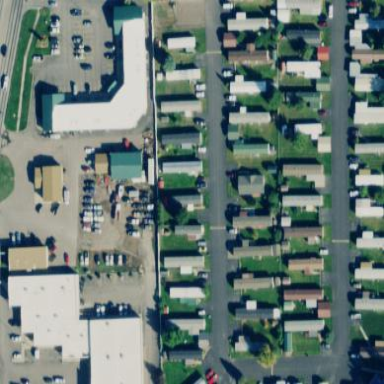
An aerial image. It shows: Residential area designated as trailer park.